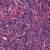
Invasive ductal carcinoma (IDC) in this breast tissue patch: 1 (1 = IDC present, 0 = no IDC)